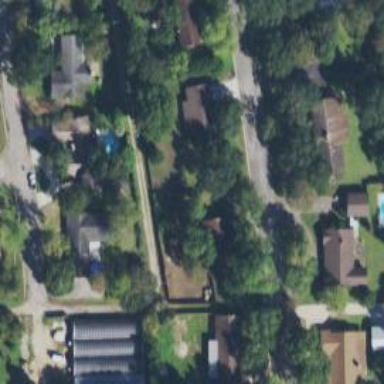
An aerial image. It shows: Alley classified as service road.